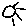
Label: sun